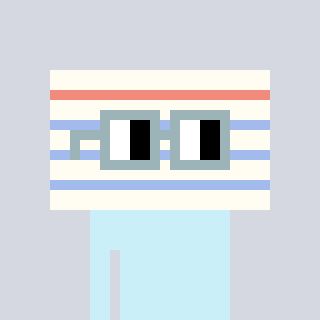
a pixel art character with square dark gray glasses, a empty notebook page-shaped head and a gold-colored body on a cool background